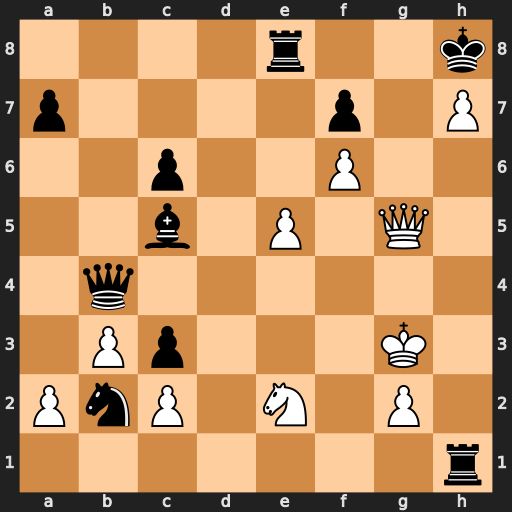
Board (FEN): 4r2k/p4p1P/2p2P2/2b1P1Q1/1q6/1Pp3K1/PnP1N1P1/7r
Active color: w
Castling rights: -
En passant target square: -
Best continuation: Qg7#